Interaction volume radius: 5 \u00c5
Interaction volume height: 15 \u00c5
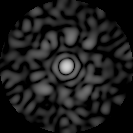
Disorder parameter: 0.843